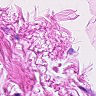
Metastatic tissue present: no